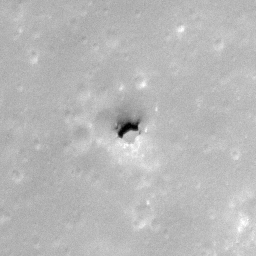
Pit: Copernicus 1
Host crater: Copernicus
Host type: impact_melt
Lunar coordinates: latitude 9.928, longitude 340.746